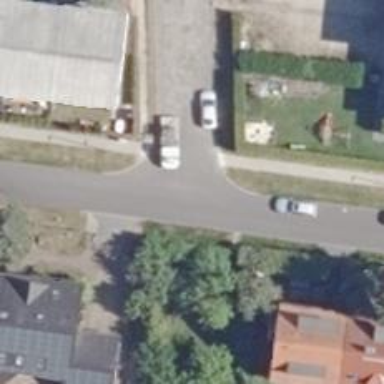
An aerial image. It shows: Asphalt road in residential area.